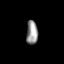
Tissue: prostate
Cell type: T cells
Senescence score: 0.719
Nuclear area (px): 269
Mean DAPI intensity: 147.784